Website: apple
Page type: billing-address
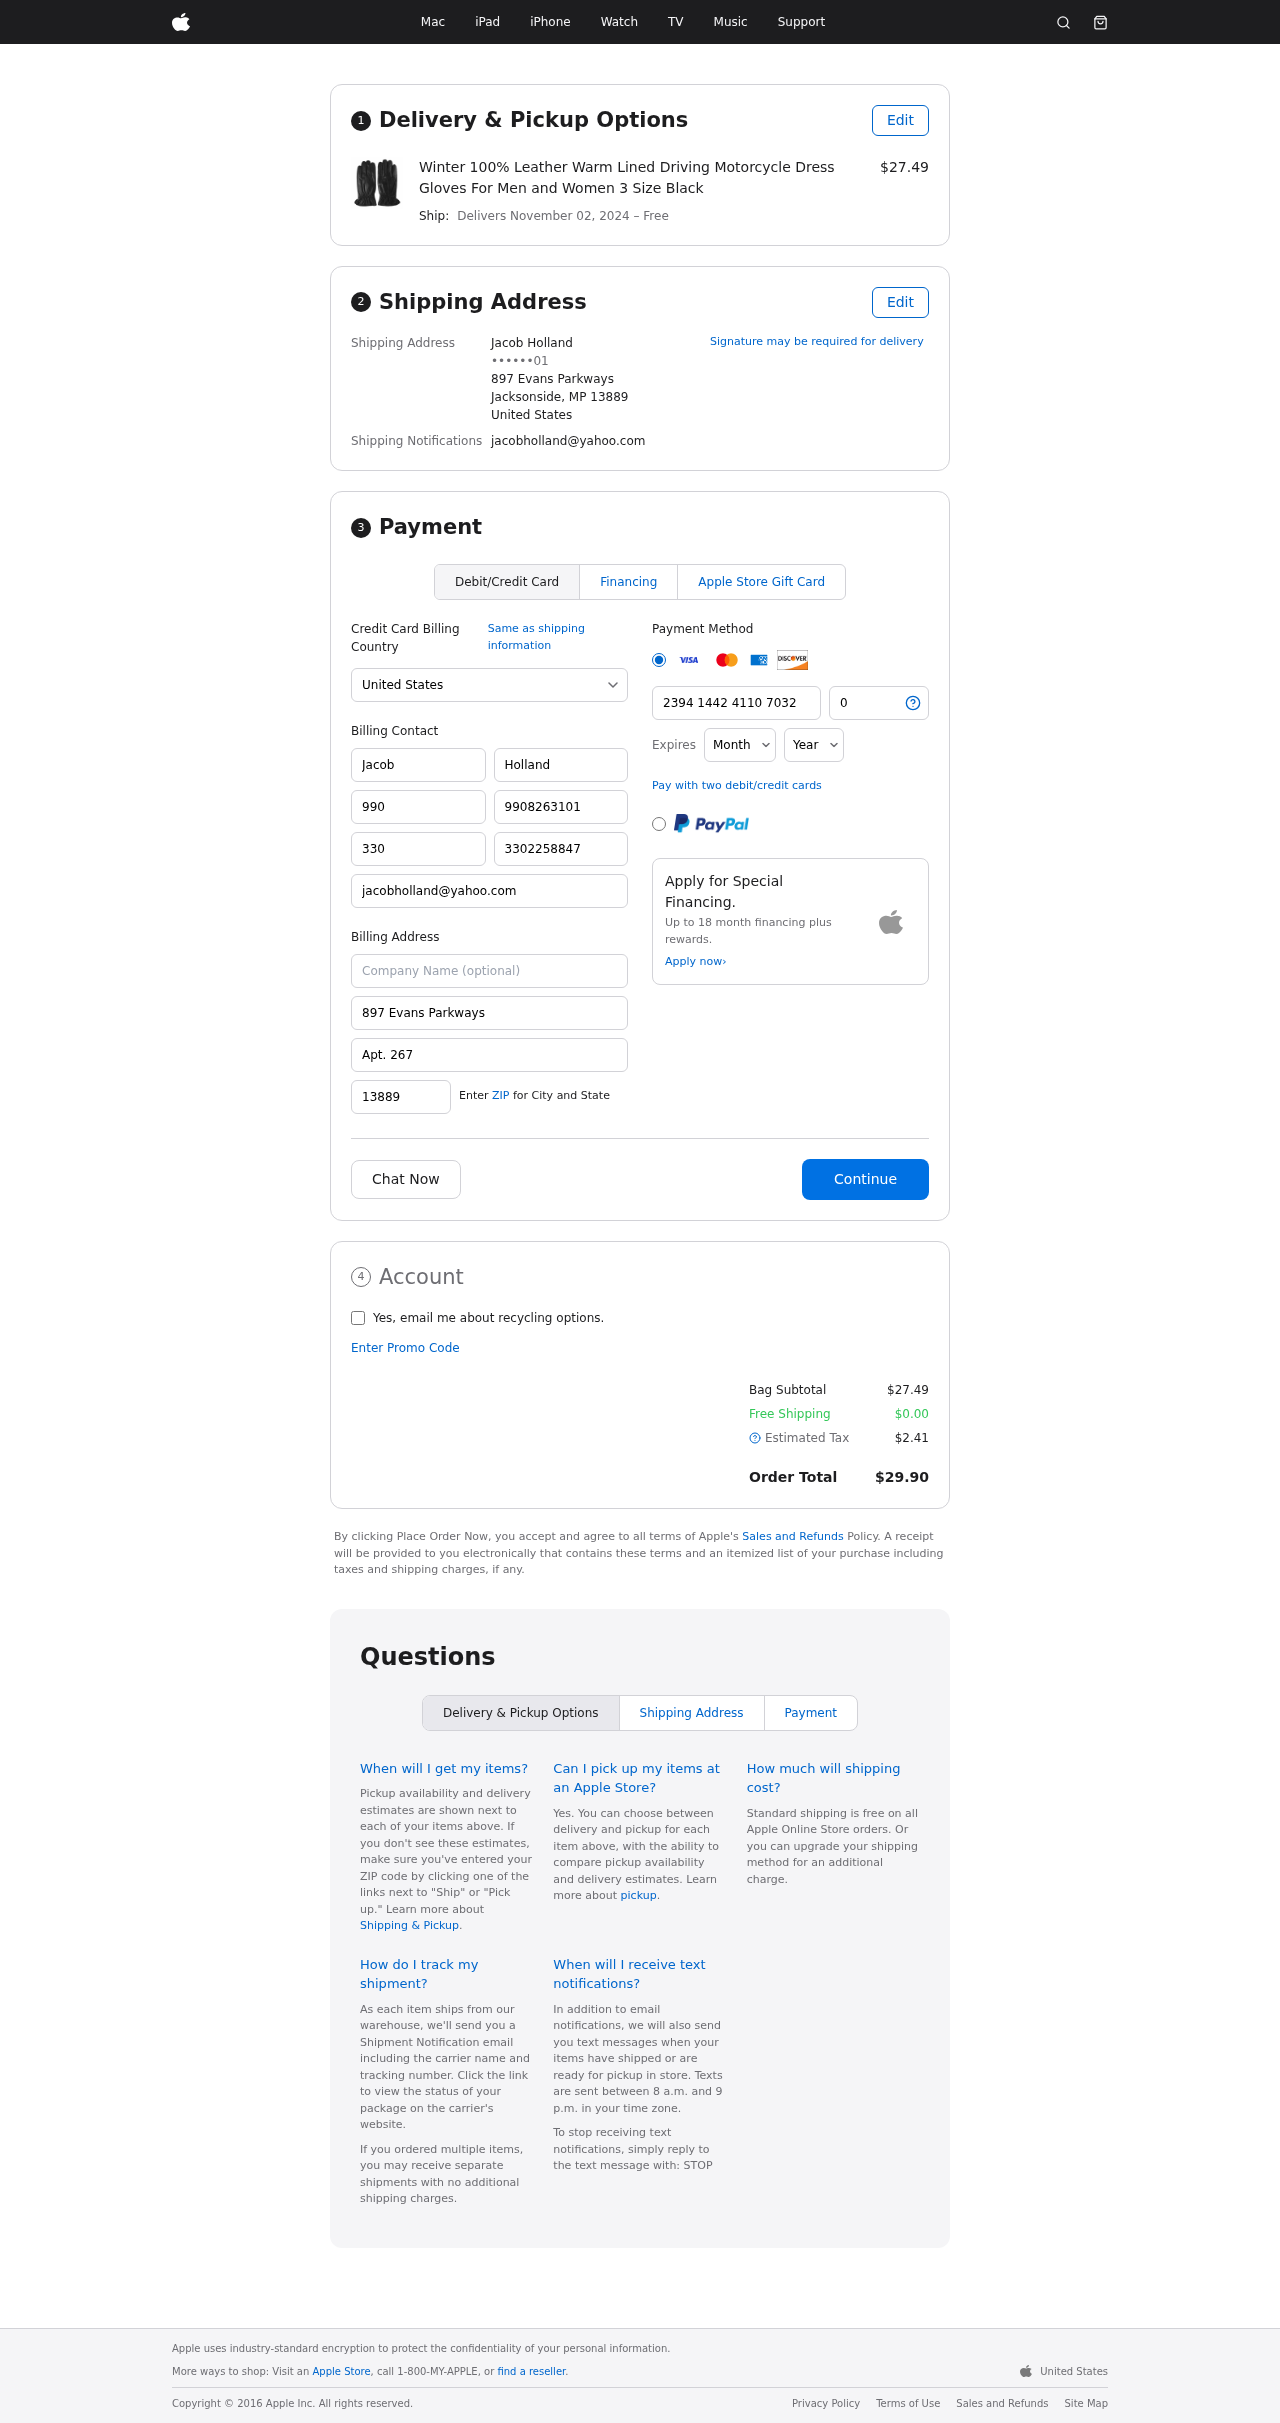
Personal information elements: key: PII_CARD_CVV
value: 065
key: PII_CARD_EXPIRY_MONTH
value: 12
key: PII_CARD_EXPIRY_YEAR
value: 27
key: PII_CARD_NUMBER
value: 2394 1442 4110 7032
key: PII_CITY_STATE_ZIP
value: Jacksonside, MP 13889
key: PII_COUNTRY
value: United States
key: PII_EMAIL
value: jacobholland@yahoo.com
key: PII_FULLNAME
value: Jacob Holland
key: PII_STREET
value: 897 Evans Parkways
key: PII_PHONE_MASKED
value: ••••••01
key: PII_BILLING_FIRSTNAME
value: Jacob
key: PII_BILLING_LASTNAME
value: Holland
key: PII_BILLING_PHONE_AREA
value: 990
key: PII_BILLING_PHONE
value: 9908263101
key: PII_BILLING_PHONE_ALT_AREA
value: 330
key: PII_BILLING_PHONE_ALT
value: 3302258847
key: PII_BILLING_EMAIL
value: jacobholland@yahoo.com
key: PII_BILLING_STREET
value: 897 Evans Parkways
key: PII_BILLING_STREET2
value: Apt. 267
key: PII_BILLING_POSTCODE
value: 13889
Product elements: key: PRODUCT1_NAME
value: Winter 100% Leather Warm Lined Driving Motorcycle Dress Gloves For Men and Women 3 Size Black
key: PRODUCT1_PRICE
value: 27.49
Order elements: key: ORDER_DELIVERY_DATE
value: November 02, 2024
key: ORDER_SUBTOTAL
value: $27.49
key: ORDER_SHIPPING_COST
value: $0.00
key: ORDER_TAX
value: $2.41
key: ORDER_TOTAL
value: $29.90